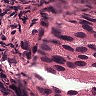
Metastatic tissue present: yes